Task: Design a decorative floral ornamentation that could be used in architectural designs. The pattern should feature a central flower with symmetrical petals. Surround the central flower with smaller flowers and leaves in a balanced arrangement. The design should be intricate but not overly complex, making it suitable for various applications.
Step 442:
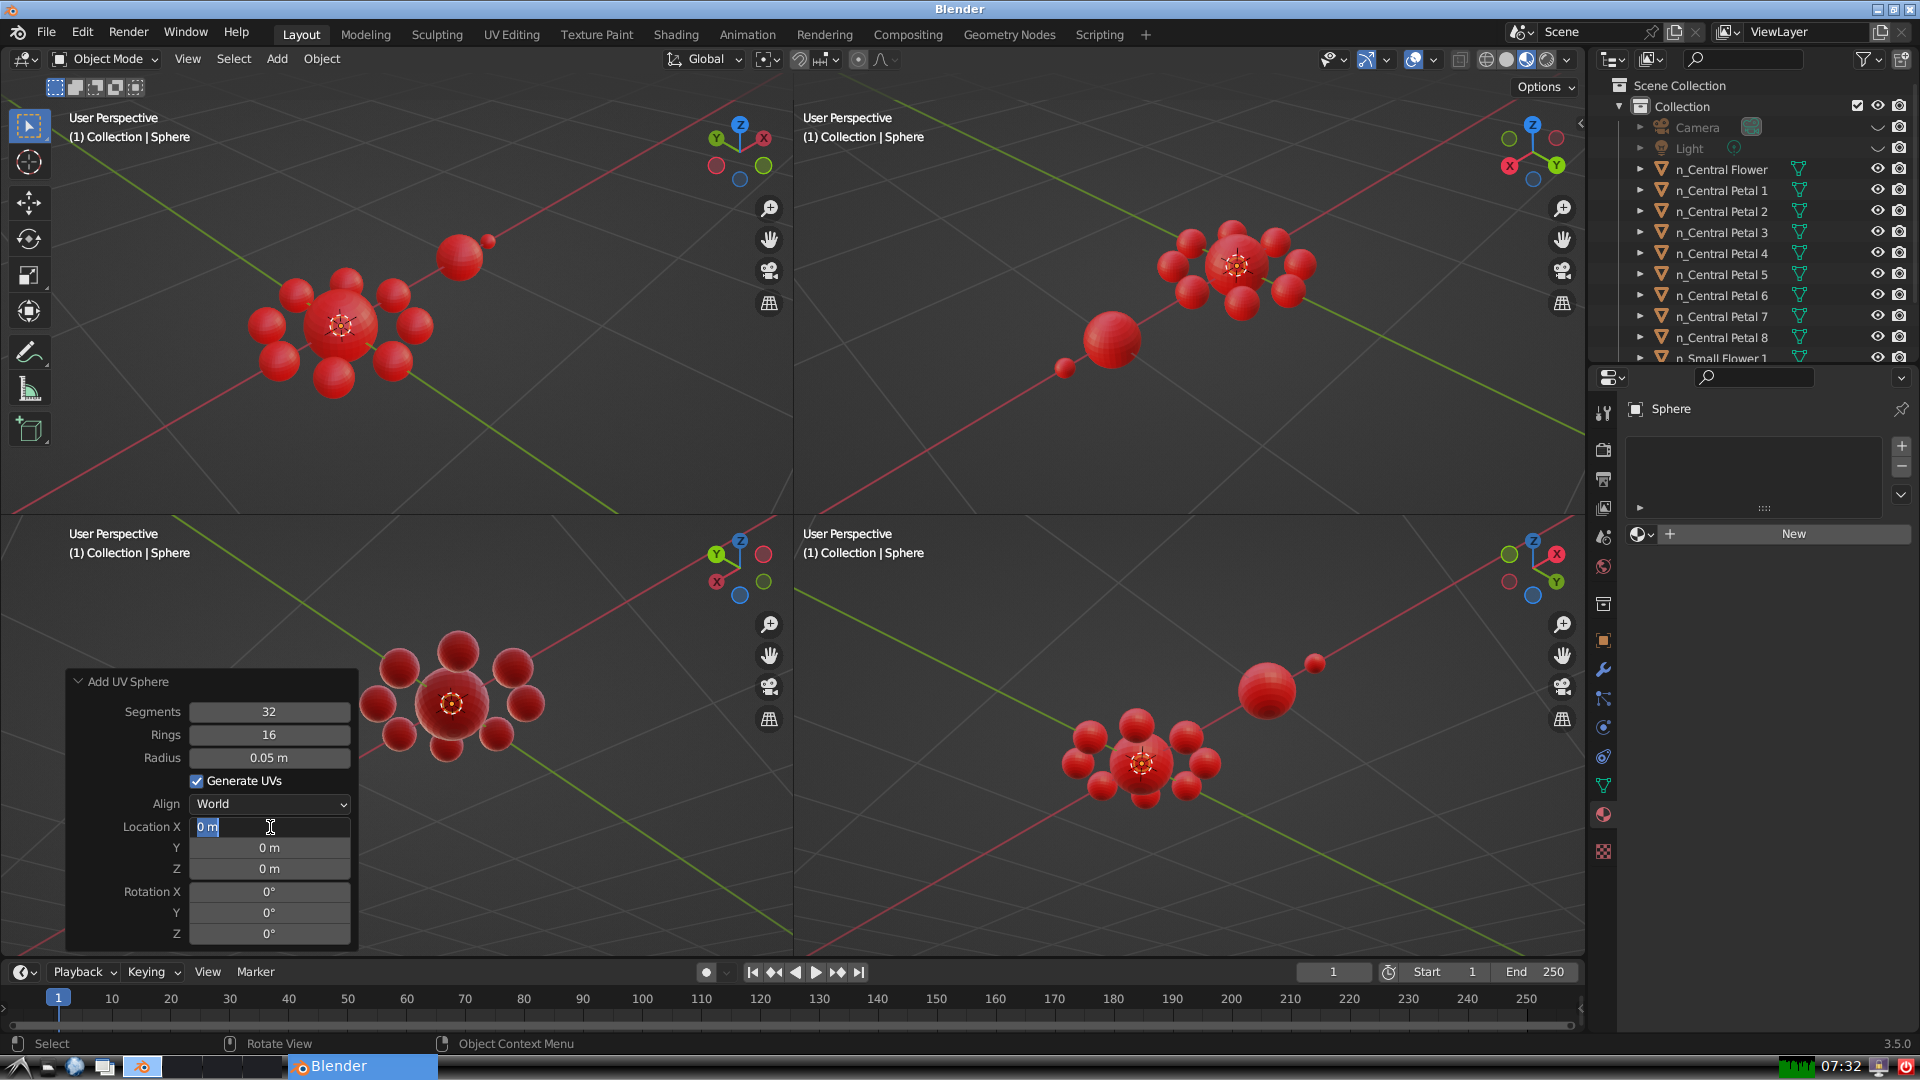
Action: input_text: 1.15